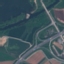
Land use / land cover class: Highway